Question: Given two random variables/measurements (, ), both measured with error (error-in-variables case), is there a routine in MATLAB to calculate the estimators (, ) of a regression line ()=*()+ using the method of orthogonal distance regression?
Here's my implementation of Maximum Likelihood estimator:
'''
x= [1.0, 0.6, 1.2, 1.4, 0.2];
y=[0.5, 0.3, 0.7, 1.0, 0.2];
mx = mean(x);
my = mean(y);
p = (x(:) - mx) .^ 2;
q = (y(:) - mx) .^ 2;
w = p .* q;
sxx = sum(p);
syy = sum(q);
sxy = sum(w); w=p.*q; sxy=sum(w);
l = 1; %# orthogonal distance regression
a = (syy - l * syy + sqrt((syy - l * sxx) ^ 2 + 4 * l * sxy^2)) / (2 * sxy);
b = my - a * mx;
'''
---
(addressed to EitanT):
Here's a comparison of my estimators and yours:

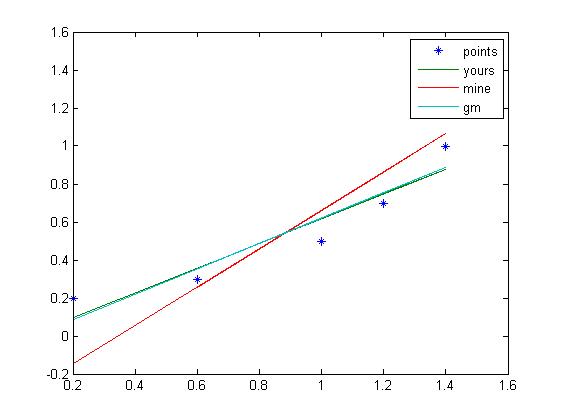
Answer: MATLAB doesn't have a built-in function like that, but you can easily find the estimators and with <URL> approximation:
'''
data = [x(:), y(:)];
[U, S, V] = svd(data - repmat(mean(data), size(data, 1), 1), 0);
a = -V(1, end) / V(2, end);
b = mean(data * V(:, end)) / V(2, end);
'''
Which is in fact the orthogonal distance regression method.
Here's a plot of the original data, alongside my estimator and yours.

Your estimator is highly inaccurate, which brings me to believe that that your implementation is flawed.
Here's an updated plot if the computation of 'a' is corrected to:
'''
a=(syy-l*syy+sqrt((syy-l*sxx)^2+4*l*sxy^2)) / (2*sxy); %# Forgot parentheses!
'''

Closer, but still not as accurate as mine.
You can further improve the accuracy of 'sxx', 'syy' and 'sxy', like so:
'''
cov_mat = cov(x, y);
sxx = cov_mat(1, 1); %# Same as: sxx = var(x);
syy = cov_mat(2, 2); %# Same as: syy = var(y);
sxy = cov_mat(1, 2); %# Same as: sxy = cov_mat(2, 1);
'''
---
<URL>
<URL>